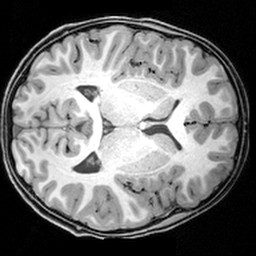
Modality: T1w
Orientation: axial
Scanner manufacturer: siemens
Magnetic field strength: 3 T
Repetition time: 1.9 s
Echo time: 0.00397 s